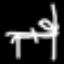
Label: bed